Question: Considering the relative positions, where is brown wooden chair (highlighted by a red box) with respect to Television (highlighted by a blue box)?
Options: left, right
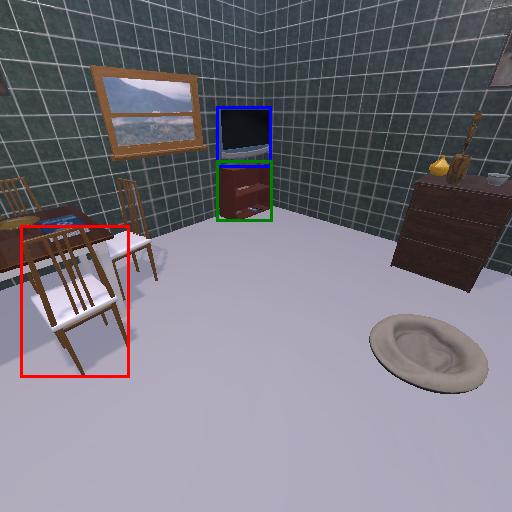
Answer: left